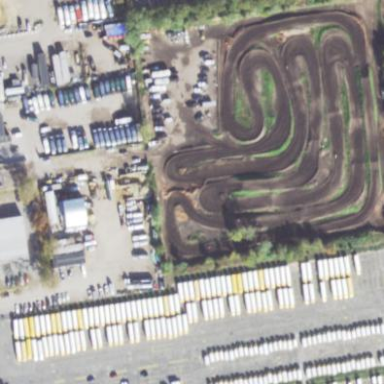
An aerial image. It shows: Motocross raceway road.